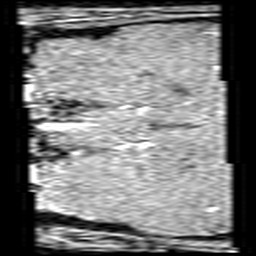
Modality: angio
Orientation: coronal
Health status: ill
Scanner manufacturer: siemens
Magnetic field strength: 3 T
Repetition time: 0.025 s
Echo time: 0.0042 s